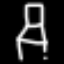
Label: chair